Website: home-depot
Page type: billing-address
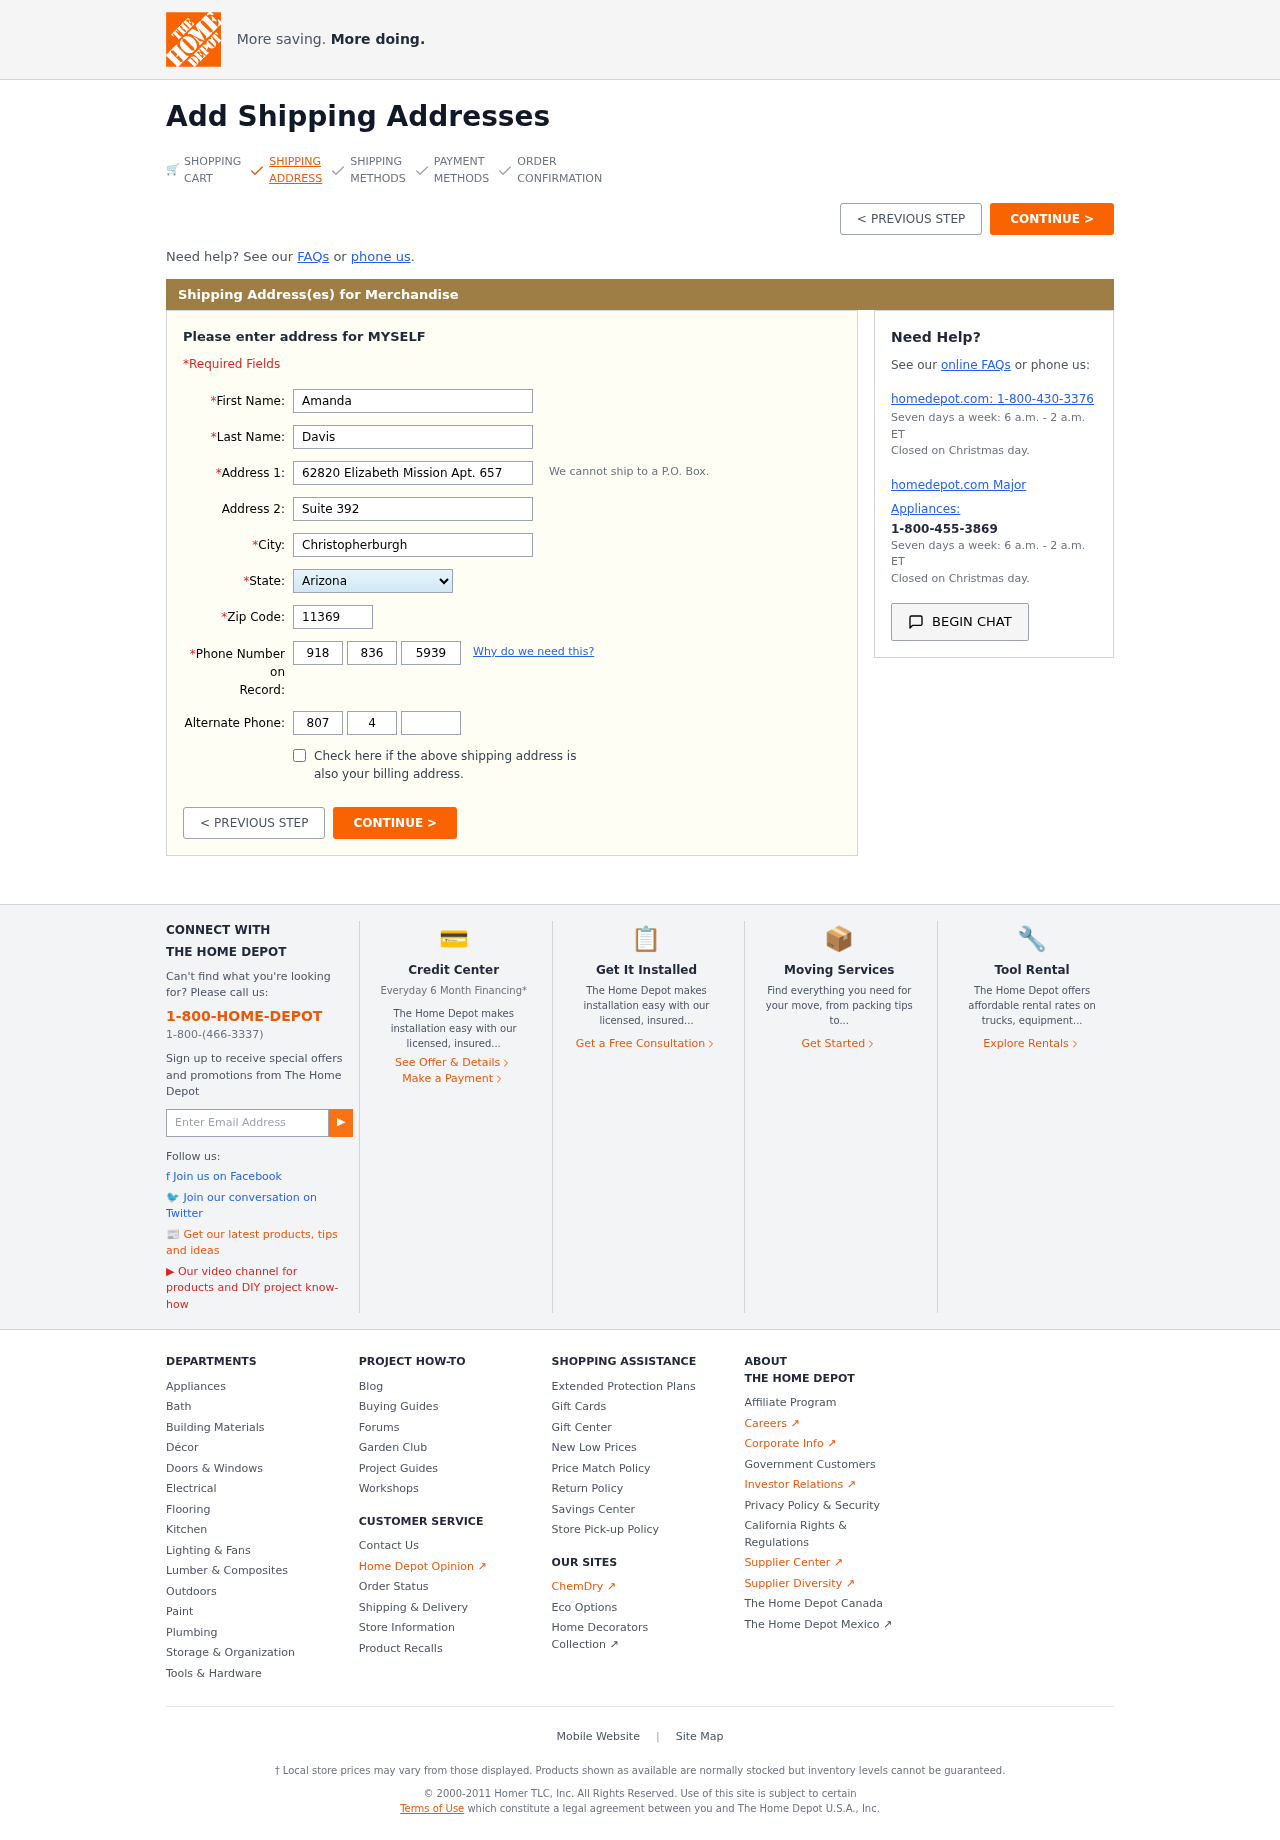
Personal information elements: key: PII_STATE
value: Arizona
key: PII_FIRSTNAME
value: Amanda
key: PII_LASTNAME
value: Davis
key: PII_STREET
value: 62820 Elizabeth Mission Apt. 657
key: PII_STREET2
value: Suite 392
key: PII_CITY
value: Christopherburgh
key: PII_POSTCODE
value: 11369
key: PII_PHONE_AREA
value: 918
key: PII_PHONE_PREFIX
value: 836
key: PII_PHONE_LINE
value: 5939
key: PII_PHONE_ALT_AREA
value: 807
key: PII_PHONE_ALT_PREFIX
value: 404
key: PII_PHONE_ALT_LINE
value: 0162